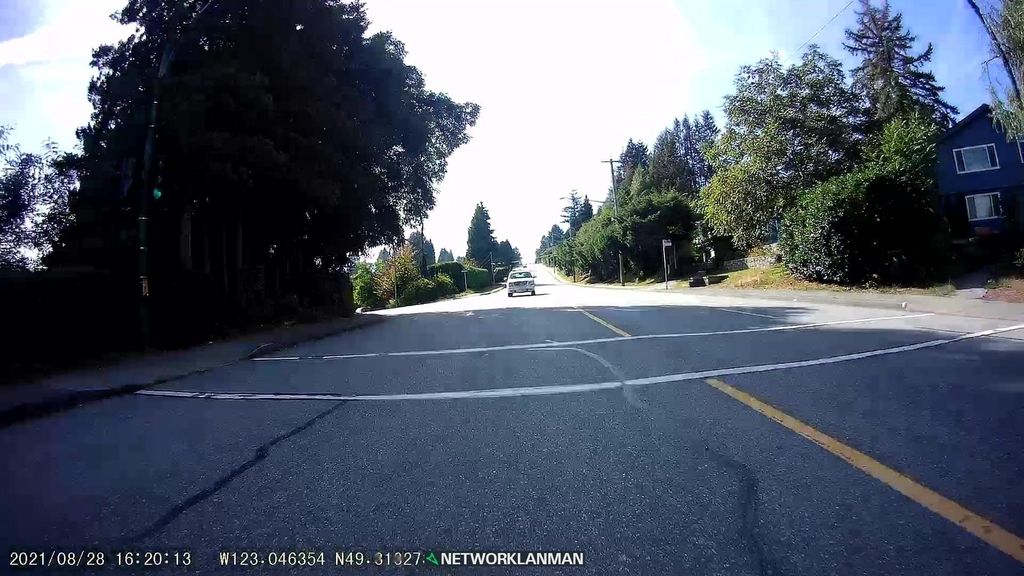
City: vancouver